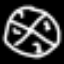
Label: hourglass